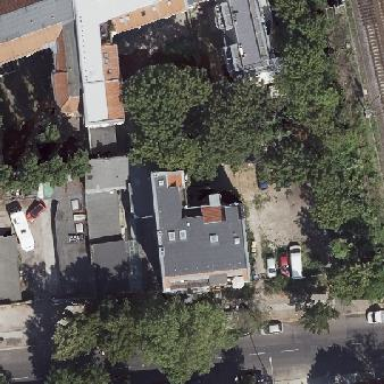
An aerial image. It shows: Building consisting of apartments with double saltbox roof shape.